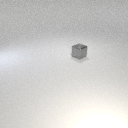
small gray metal cube